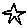
Label: star